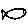
Label: fish